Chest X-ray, PA view. Patient: 61 years old, sex M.
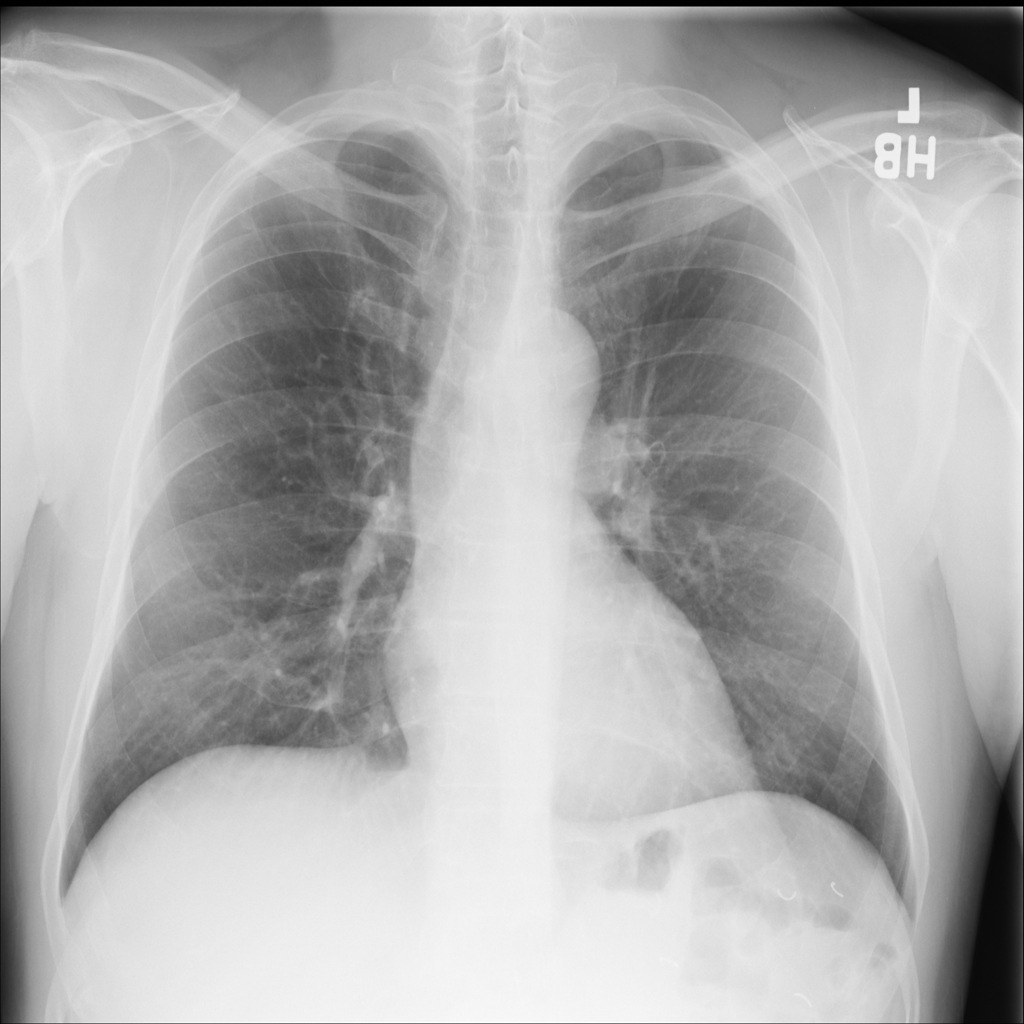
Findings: No Finding